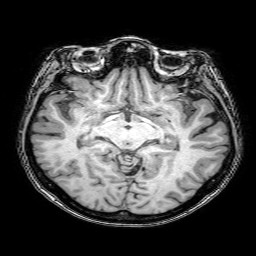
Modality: T1w
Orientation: coronal
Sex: female
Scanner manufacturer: philips
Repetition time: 0.008106 s
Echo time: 0.00371 s